Question: I am trying to center multiple objects in its view controller. How would I approach this? I am able to center using constraints for one image, but I cannot for multiple as shown below:

Thanks!
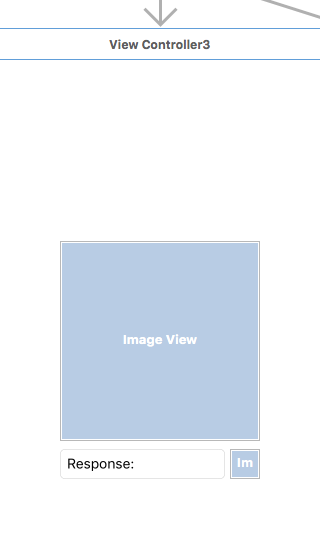
Answer: Select your image, labels, and other items. Then 'embed' them in a 'view', then add the proper center constraints.